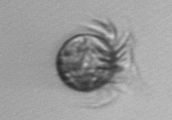
Label: Ciliophora